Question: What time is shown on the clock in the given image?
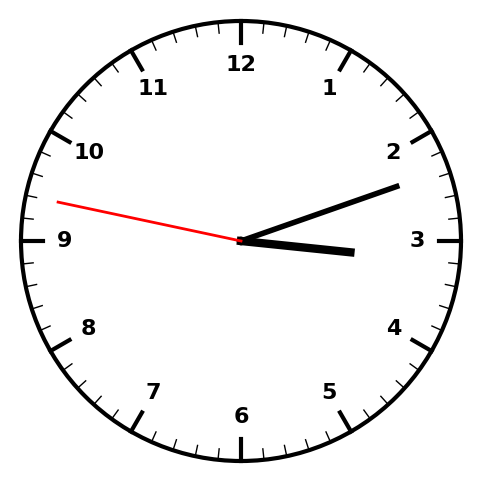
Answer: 03:11:47